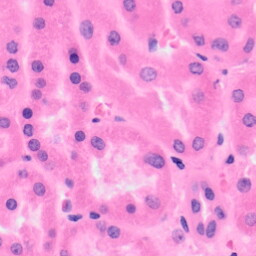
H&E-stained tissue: Kidney